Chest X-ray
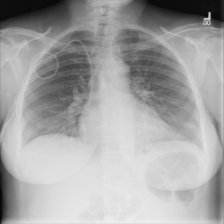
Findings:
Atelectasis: negative
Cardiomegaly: negative
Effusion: negative
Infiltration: negative
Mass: negative
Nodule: negative
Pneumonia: negative
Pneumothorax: negative
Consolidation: negative
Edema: negative
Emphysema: negative
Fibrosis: negative
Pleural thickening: negative
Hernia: negative